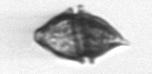
Label: Kryptoperidinium_triquetrum